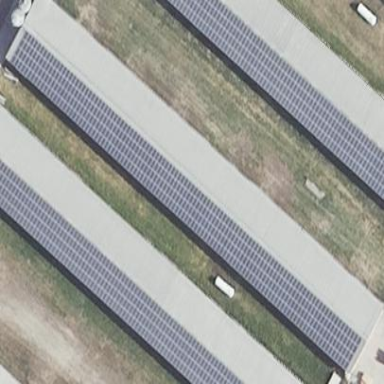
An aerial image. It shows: Building featuring small installation solar photovoltaic panel for electricity generation.